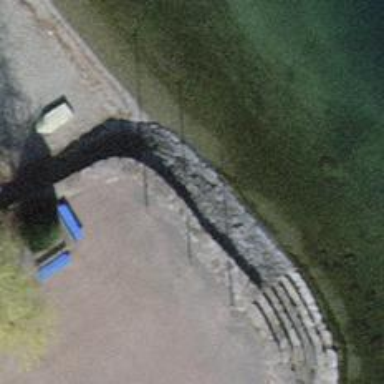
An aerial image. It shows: Flagpole structure.